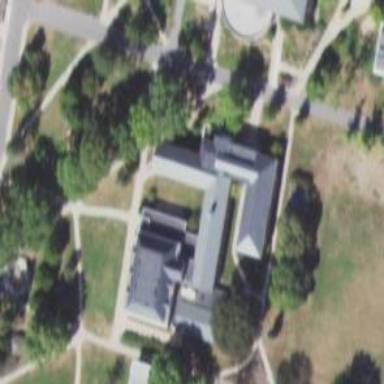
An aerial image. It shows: View of university building.